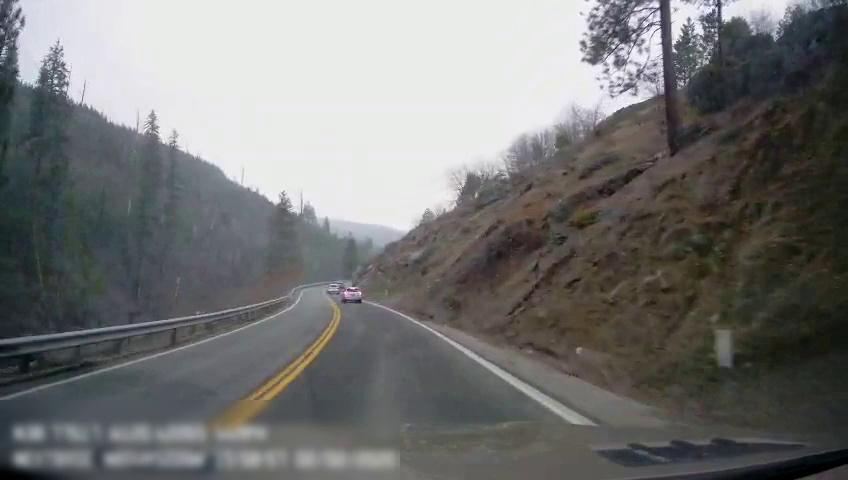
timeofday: Day
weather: Cloudy
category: Drivable Space
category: Vehicles | SUV
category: Vehicles | SUV
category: Lanes | Alternate Lane
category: Lanes | Current Lane
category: Lanes | Opposite Lane
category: Lanes | Opposite Lane